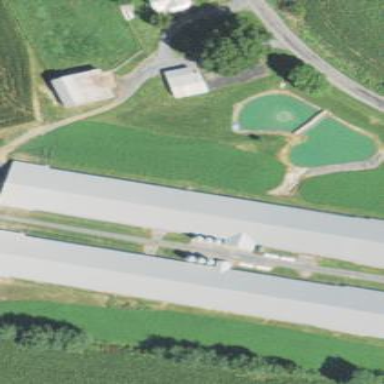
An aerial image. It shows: Farm auxiliary building.